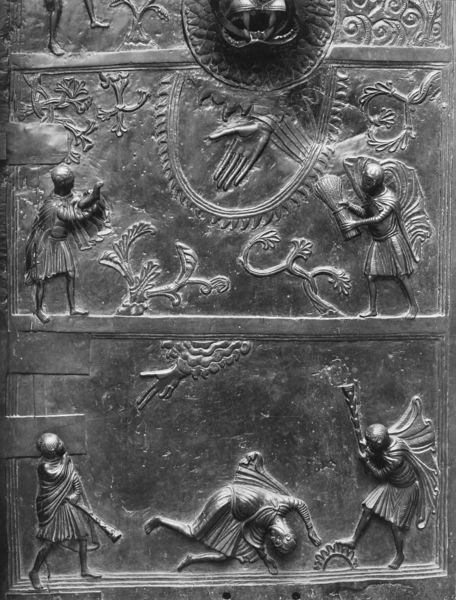
Titel: Bernwardstür im Westportal des Hildesheimer Doms
Standort: Hildesheim, Dom (EU - D - Nds)
Schlagwörter: baum, hand, himmel, mann, vogel, tür, wolke, ornament, ast, strauch, pflanze, pflanzen, engel, relief, garben, weizen, metall, opfer, keule, erntedank, trompete, grabe, dank, puff, seehund, seelöwe, sehund, peng